【题型】选择题　【知识点】平面几何　【难度】easy
如图, 点 $D$、$E$ 位于 $\triangle ABC$ 的两边上, 下列条件能判定 $DE // BC$ 的是( )

A. $AD \cdot DB = AE \cdot EC$

B. $AD \cdot AE = BD \cdot EC$

C. $AD \cdot CE = AE \cdot BD$

D. $AD \cdot BC = AB \cdot DE$
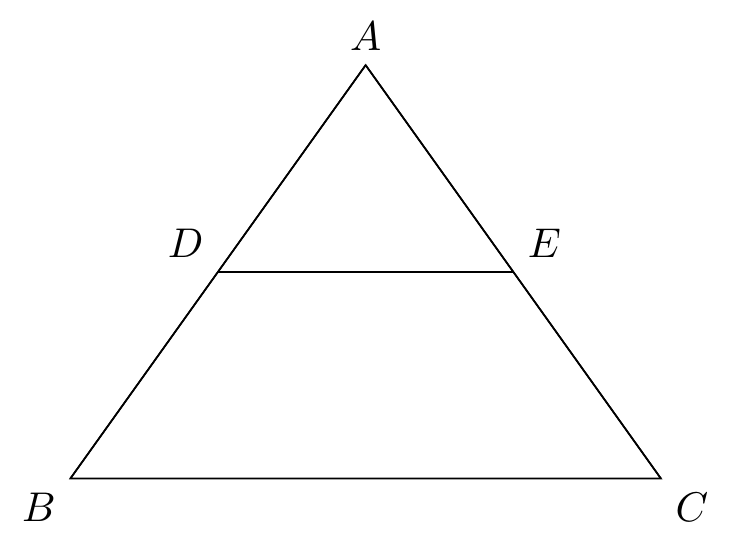
【解答】
解：$\because AD \cdot CE = AE \cdot BD$,

$\frac{AD}{AE} = \frac{BD}{CE}$,

$\therefore DE // BC$,

故选：C。